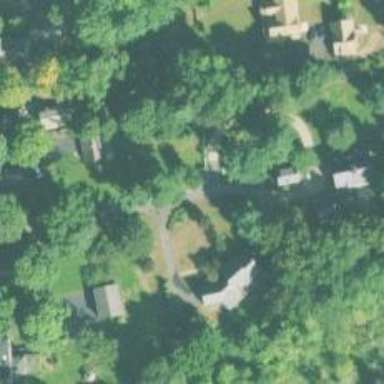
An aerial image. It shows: Residential driveway used as service road.